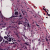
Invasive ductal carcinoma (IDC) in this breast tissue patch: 1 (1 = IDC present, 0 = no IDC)